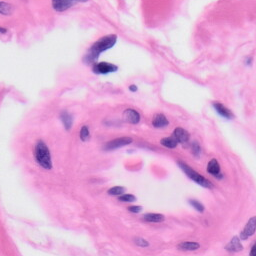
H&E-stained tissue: Skin